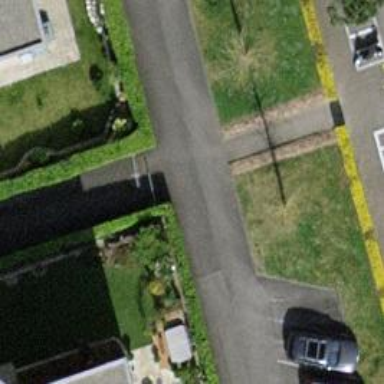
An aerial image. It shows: Cycle barrier.